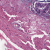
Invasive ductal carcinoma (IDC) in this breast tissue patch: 1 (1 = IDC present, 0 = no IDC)